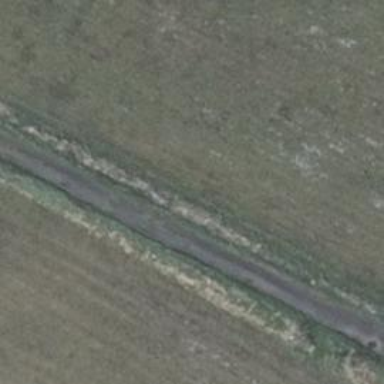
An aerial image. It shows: Track with grade 3 tracktype.